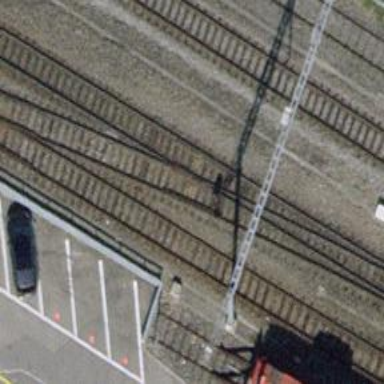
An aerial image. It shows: Single-track electrified railway siding with contact line for service.